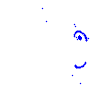
Particle: electron